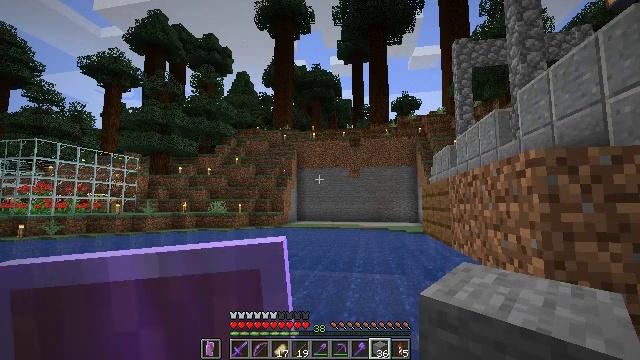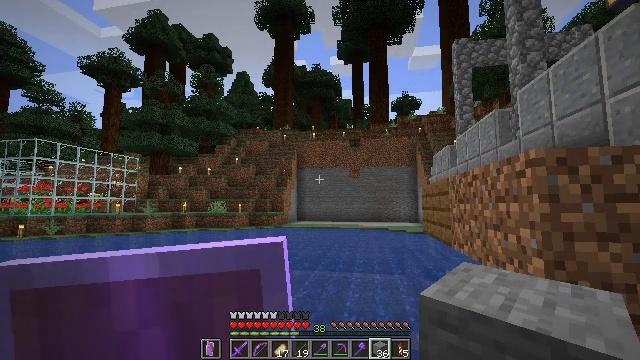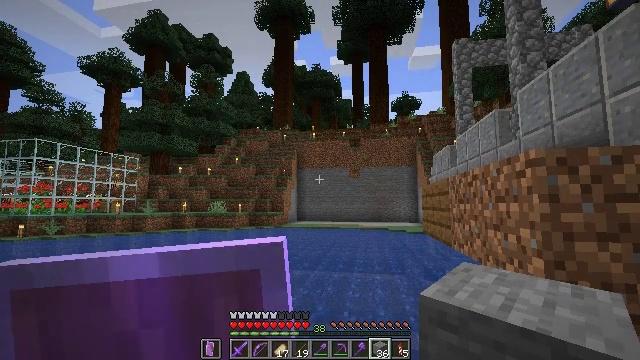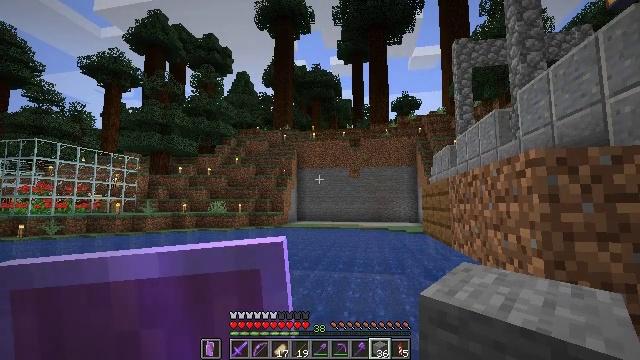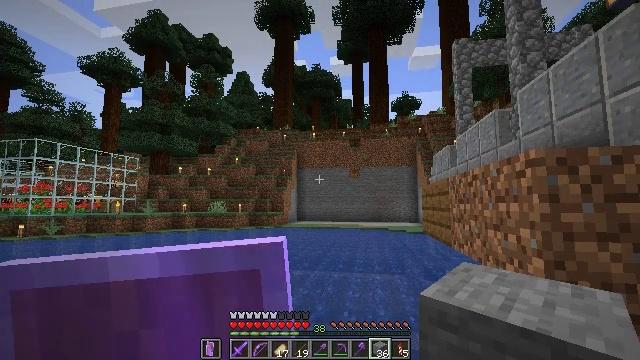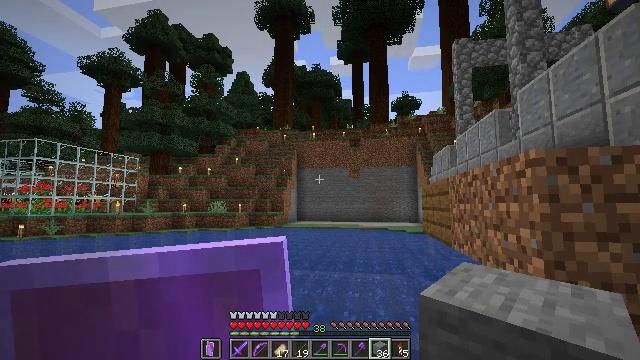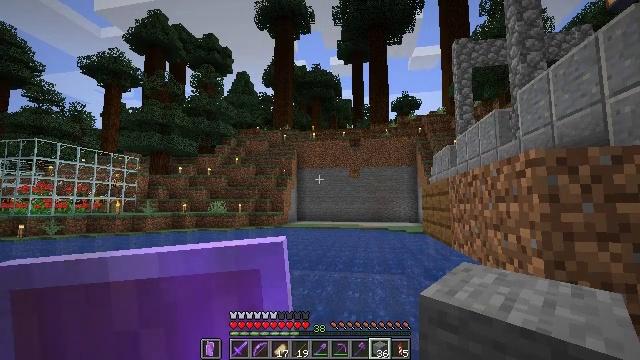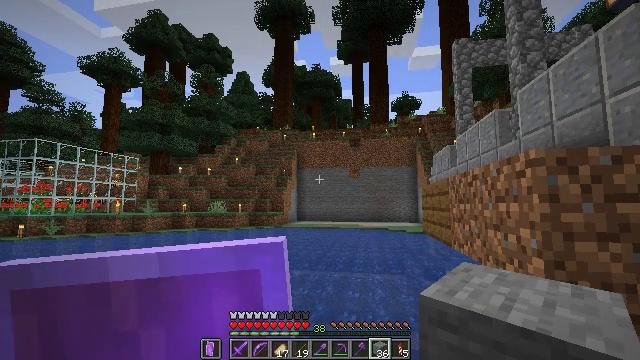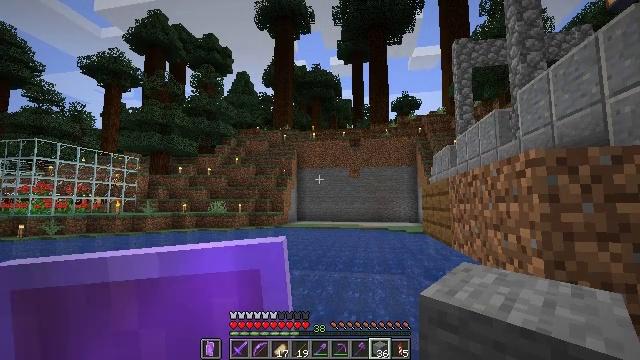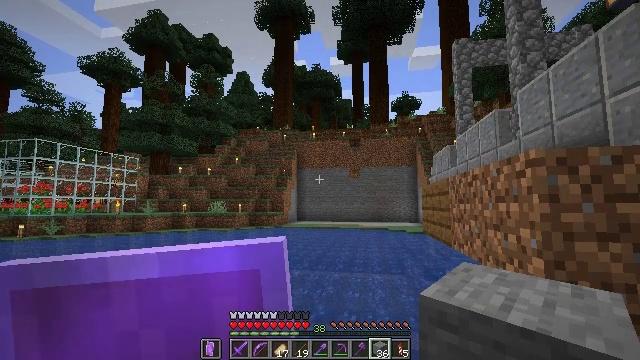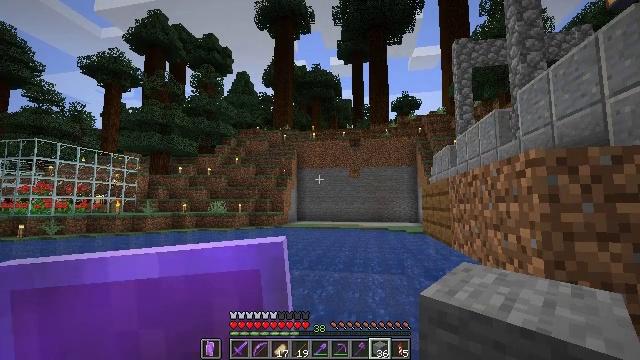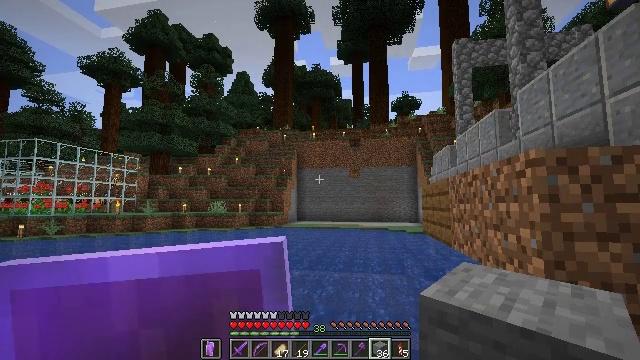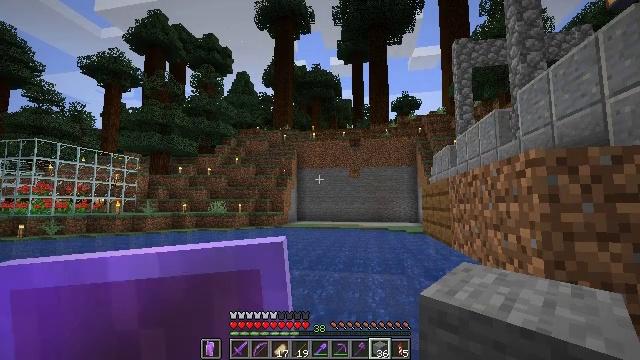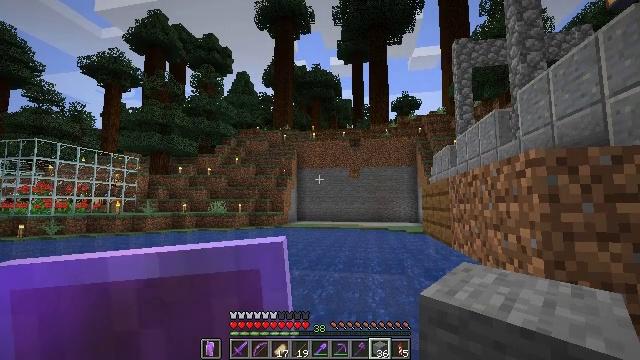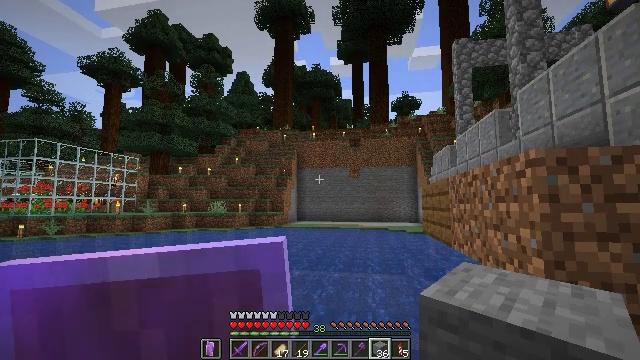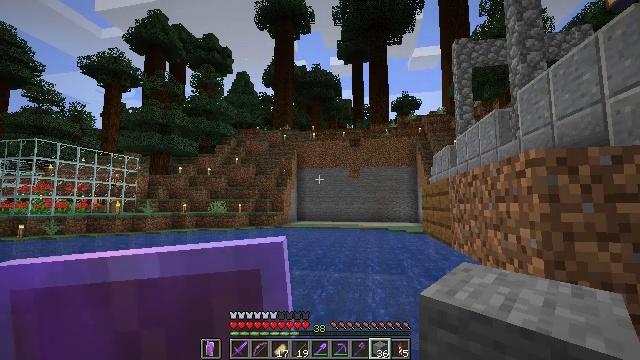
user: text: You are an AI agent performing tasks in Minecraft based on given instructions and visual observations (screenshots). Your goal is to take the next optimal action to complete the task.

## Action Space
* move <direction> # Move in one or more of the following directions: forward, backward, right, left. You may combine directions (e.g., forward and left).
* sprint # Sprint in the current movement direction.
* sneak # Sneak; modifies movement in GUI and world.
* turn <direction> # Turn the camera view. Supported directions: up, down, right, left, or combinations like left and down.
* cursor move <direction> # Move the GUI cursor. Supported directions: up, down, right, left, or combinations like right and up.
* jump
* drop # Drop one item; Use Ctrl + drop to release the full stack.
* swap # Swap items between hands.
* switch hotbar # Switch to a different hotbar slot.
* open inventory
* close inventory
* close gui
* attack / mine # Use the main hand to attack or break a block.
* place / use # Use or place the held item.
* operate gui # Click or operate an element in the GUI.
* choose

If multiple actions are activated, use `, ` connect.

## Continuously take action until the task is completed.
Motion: motion action
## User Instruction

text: Put polished blackstone in the crafting grid to craft polished blackstone bricks.
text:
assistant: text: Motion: no_op
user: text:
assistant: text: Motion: no_op
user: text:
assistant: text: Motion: no_op
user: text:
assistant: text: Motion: no_op
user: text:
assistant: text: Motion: no_op
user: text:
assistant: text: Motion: no_op
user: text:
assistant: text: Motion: no_op
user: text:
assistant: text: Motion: no_op
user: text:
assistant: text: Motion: no_op
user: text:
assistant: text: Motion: no_op
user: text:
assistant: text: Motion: no_op
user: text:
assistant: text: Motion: no_op
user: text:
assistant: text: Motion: no_op
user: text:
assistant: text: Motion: no_op
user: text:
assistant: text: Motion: no_op
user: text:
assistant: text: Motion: no_op
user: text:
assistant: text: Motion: no_op
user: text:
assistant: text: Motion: no_op
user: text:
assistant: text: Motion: no_op
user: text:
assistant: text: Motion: no_op
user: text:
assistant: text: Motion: no_op
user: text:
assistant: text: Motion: no_op
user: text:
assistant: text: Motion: no_op
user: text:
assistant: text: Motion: no_op
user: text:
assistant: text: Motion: no_op
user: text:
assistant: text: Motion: no_op
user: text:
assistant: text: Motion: no_op
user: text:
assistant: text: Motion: no_op
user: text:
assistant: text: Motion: no_op
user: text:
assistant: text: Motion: no_op